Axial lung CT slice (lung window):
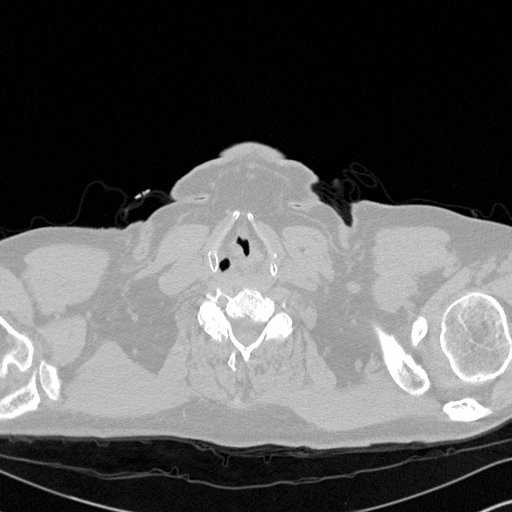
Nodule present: no